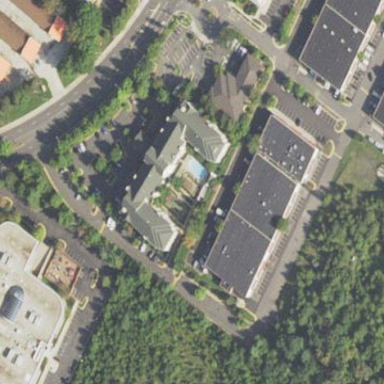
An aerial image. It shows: Hotel building.